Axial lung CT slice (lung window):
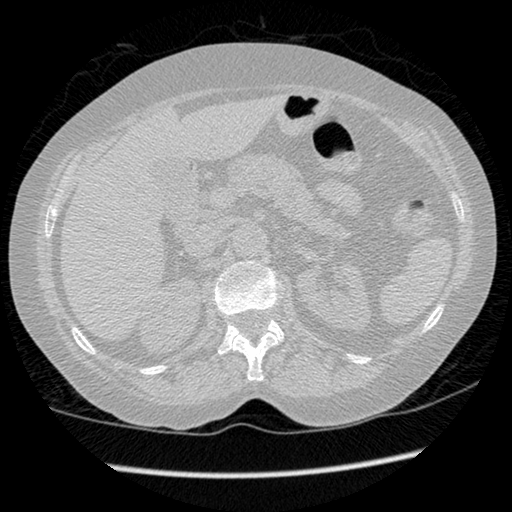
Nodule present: no